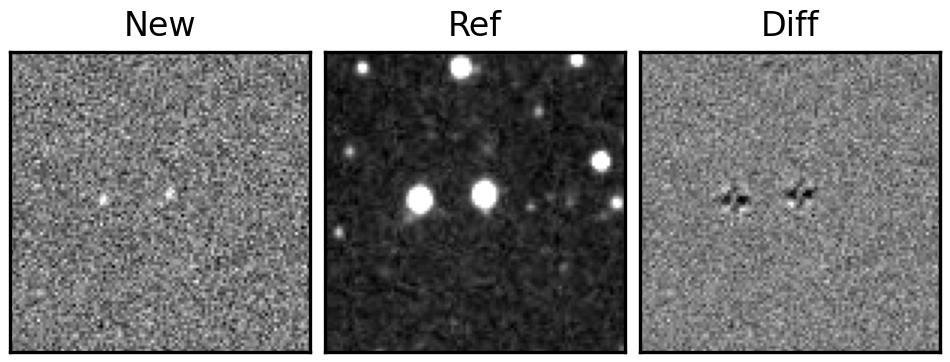
Label: bogus